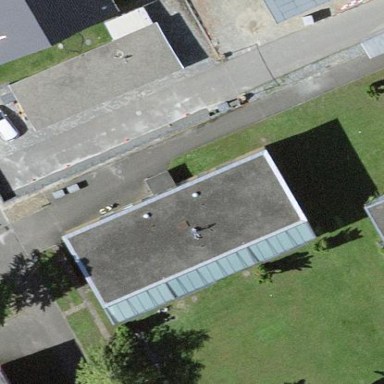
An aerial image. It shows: Building.